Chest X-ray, PA view. Patient: 67 years old, sex M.
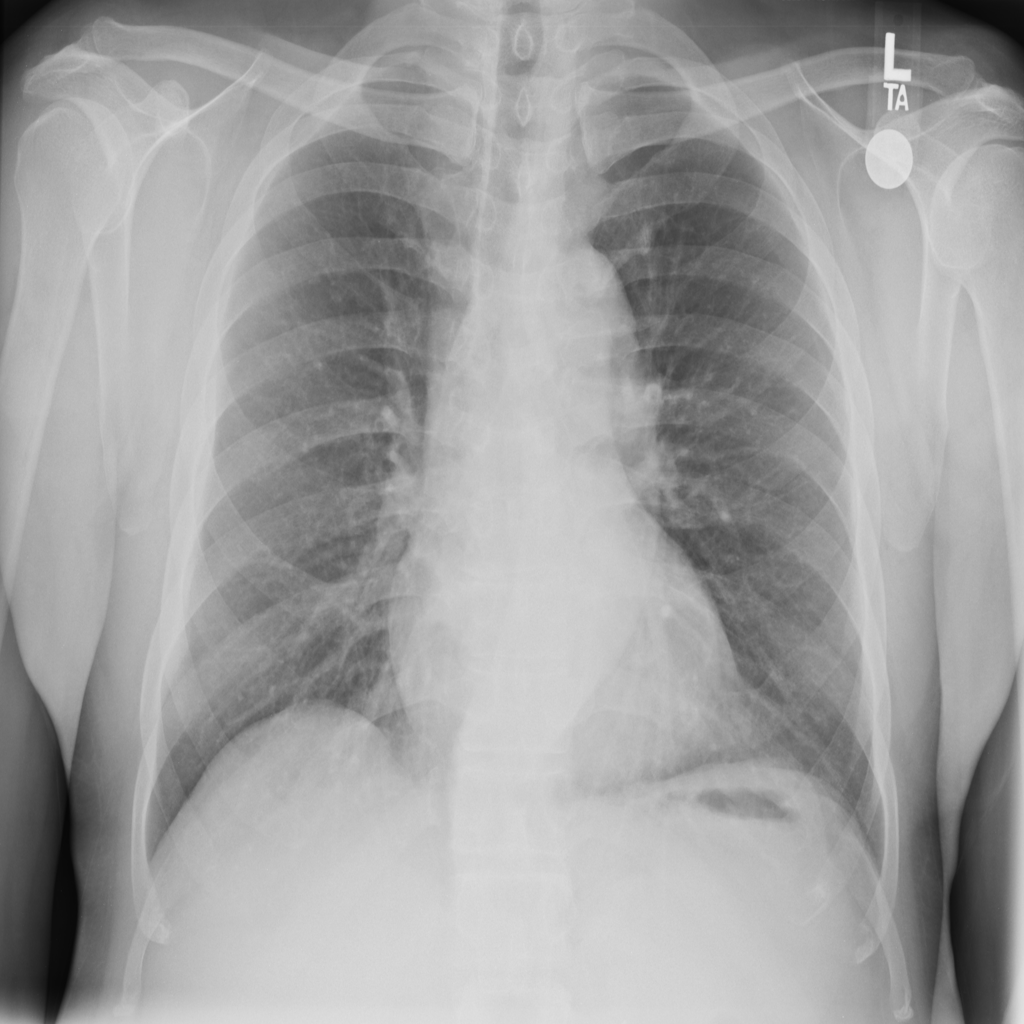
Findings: No Finding